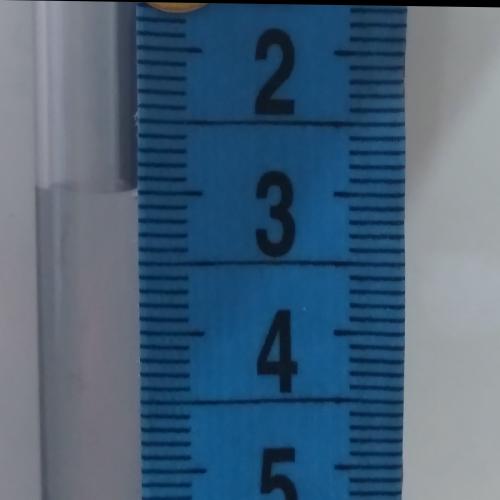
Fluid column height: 3.0 cm